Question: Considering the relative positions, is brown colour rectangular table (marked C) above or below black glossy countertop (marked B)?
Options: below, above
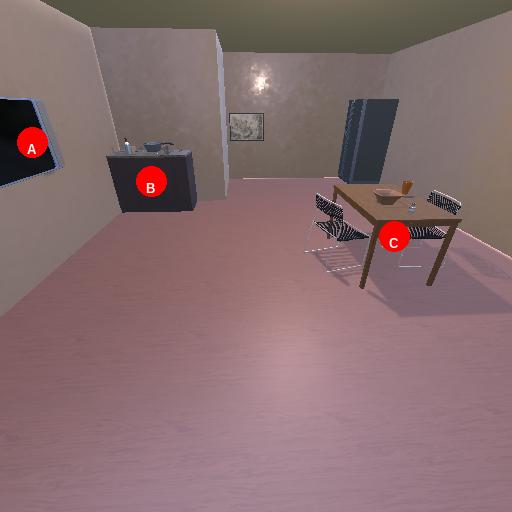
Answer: below